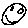
Label: smiley face